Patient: sex F, age 56
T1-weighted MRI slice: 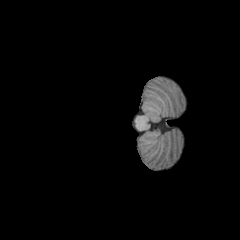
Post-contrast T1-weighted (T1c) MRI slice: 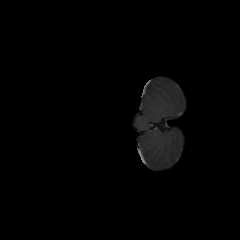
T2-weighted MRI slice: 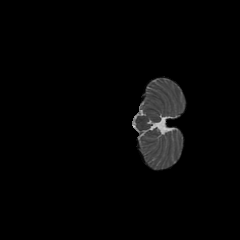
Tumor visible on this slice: no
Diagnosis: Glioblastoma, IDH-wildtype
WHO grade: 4